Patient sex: M
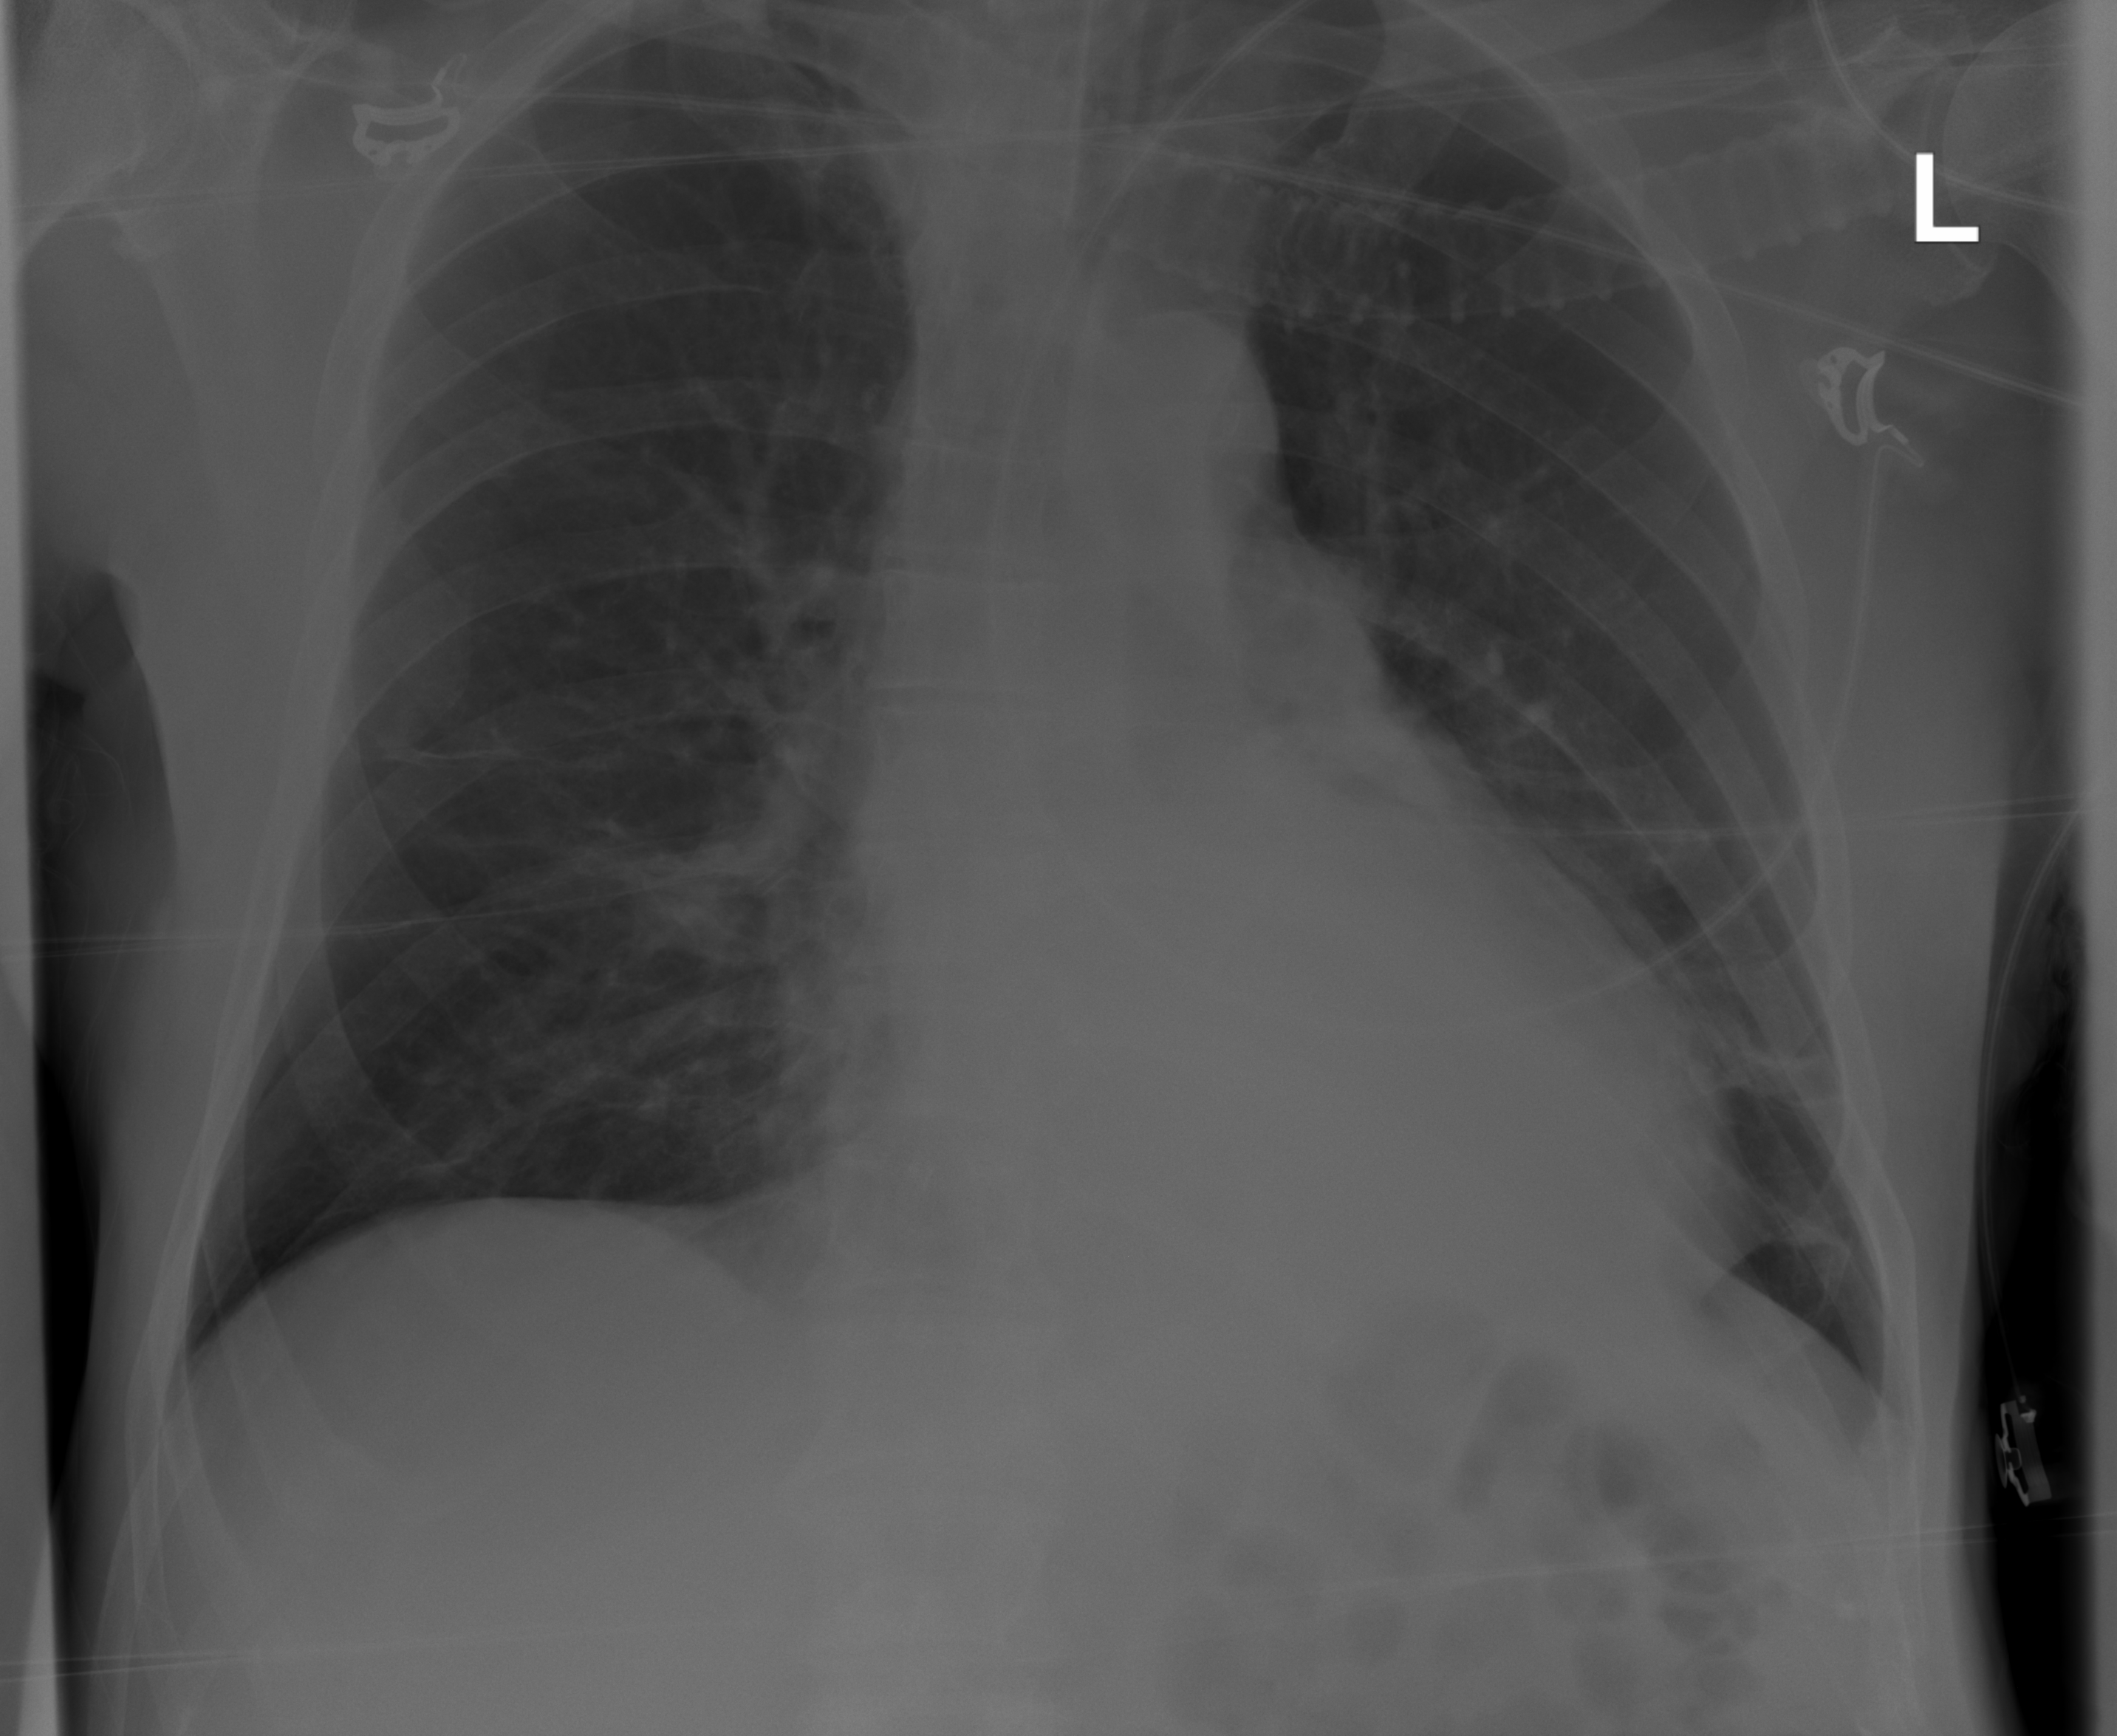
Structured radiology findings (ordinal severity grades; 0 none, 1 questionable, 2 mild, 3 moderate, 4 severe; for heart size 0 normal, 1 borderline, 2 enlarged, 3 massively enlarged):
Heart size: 1
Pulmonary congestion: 0
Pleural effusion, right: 0
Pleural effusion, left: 0
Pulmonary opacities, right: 0
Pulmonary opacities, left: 0
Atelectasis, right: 2
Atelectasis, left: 2